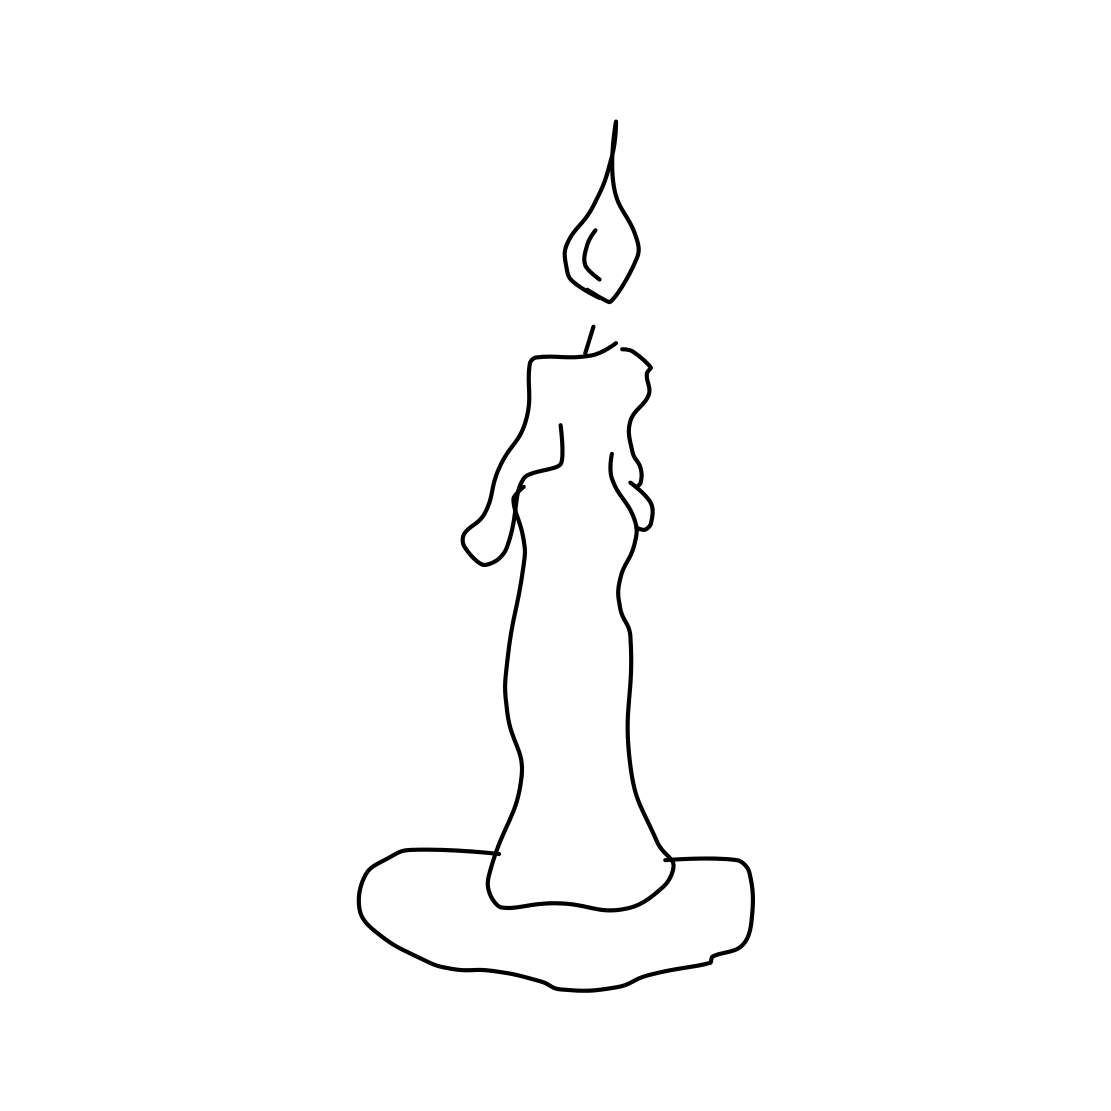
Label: candle